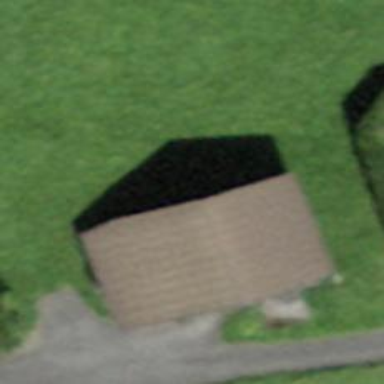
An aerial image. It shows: Rural barn.